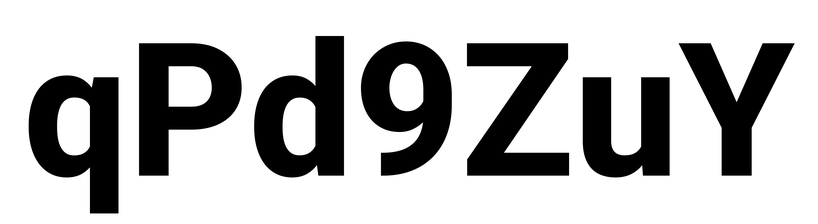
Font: Roboto_ExtraBold